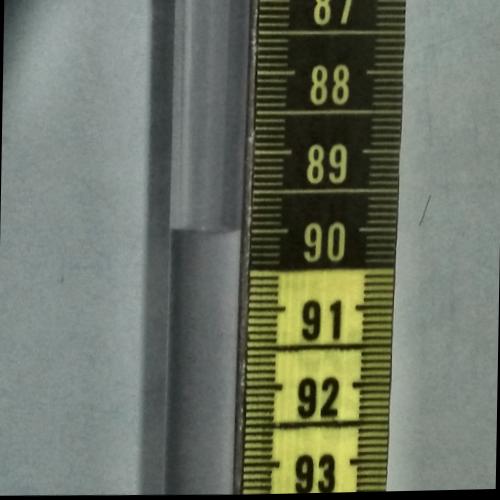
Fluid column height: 90.0 cm